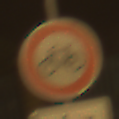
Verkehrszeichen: VerbotRadverkehr
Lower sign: EinspurigeFahrzeugeFrei2
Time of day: Night
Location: Outdoor (Urban)
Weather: Clear
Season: NotSpecified
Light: Artificial